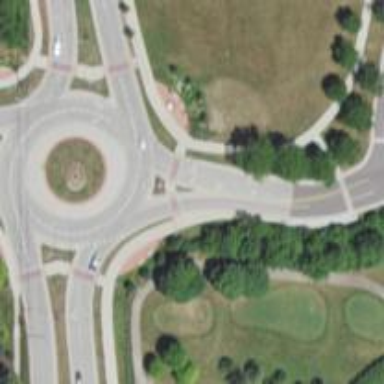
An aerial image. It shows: Crossing on the cycleway.